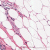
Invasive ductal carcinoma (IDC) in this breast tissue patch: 0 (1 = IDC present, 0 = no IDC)